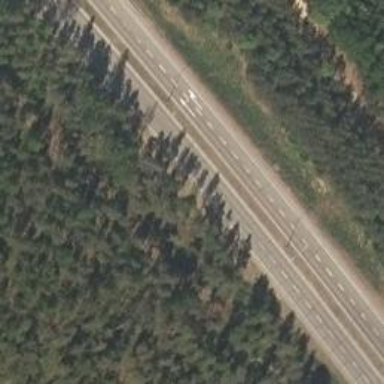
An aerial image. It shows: Asphalt road designated as trunk highway.